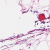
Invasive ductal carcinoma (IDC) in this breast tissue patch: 0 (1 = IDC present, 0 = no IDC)